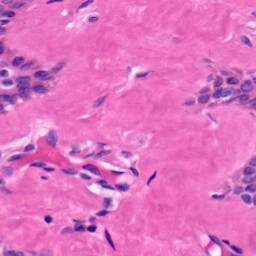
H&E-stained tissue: Skin